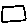
Label: square